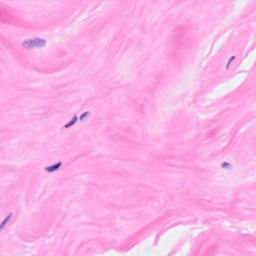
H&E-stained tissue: Breast